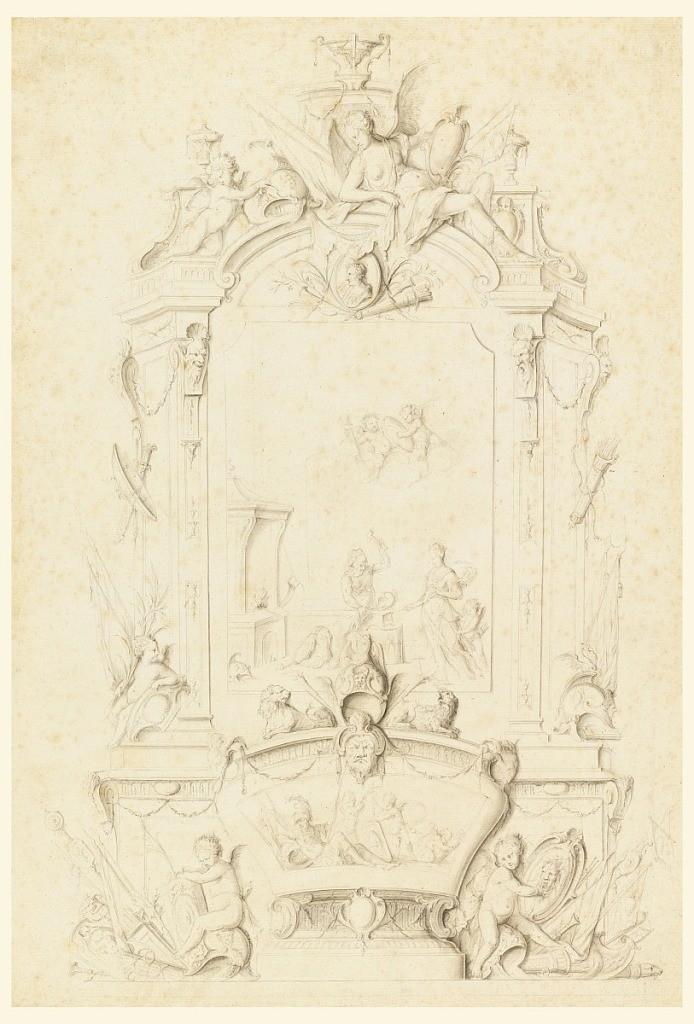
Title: Venus at the Forge of Vulcan, Design for a Sideboard Panel
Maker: Jean-Bernard Turreau, French, 1672 - 1731
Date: ca. 1700
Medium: Black crayon, pen and black ink on paper
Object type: Drawing
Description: In the scheme of an altar retable. Venus accompanied by Cupid and calling for the weapons of Aeneas at the forge of Vulcan is represented in the main panel. Allusions to a classical warrior abound in the decoration. The central part of the dado is shaped like a tub seen in perspective. Its main decoration consists of a relief of a warrior resting among his weapons, and served by putti. The decorations are in general corresponding but not symmetrical at left and at right.